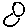
Label: cat